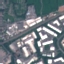
Label: Industrial